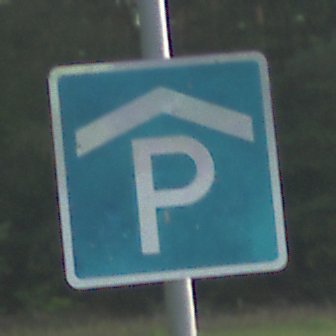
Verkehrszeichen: Parkhaus
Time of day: SunriseSunset
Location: Outdoor (Nature)
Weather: PartlyCloudy
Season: NotSpecified
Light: Natural